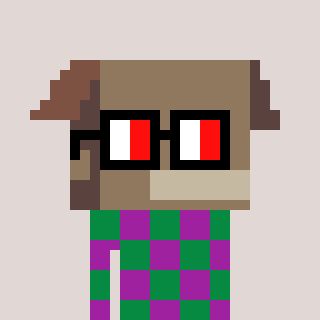
a pixel art character with square glasses with black frames and red eyes, a box-shaped head and a magenta-colored body on a warm background